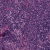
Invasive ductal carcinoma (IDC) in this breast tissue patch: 0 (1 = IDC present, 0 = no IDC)